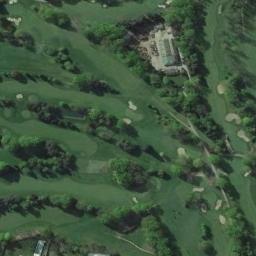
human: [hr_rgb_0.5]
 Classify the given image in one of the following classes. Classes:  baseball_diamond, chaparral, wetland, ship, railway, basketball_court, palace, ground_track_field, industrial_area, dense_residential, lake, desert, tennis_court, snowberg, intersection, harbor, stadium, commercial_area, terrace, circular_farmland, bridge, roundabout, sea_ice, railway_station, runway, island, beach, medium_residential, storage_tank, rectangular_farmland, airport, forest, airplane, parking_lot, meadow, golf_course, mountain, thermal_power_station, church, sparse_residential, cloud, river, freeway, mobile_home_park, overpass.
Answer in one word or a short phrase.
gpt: golf_course